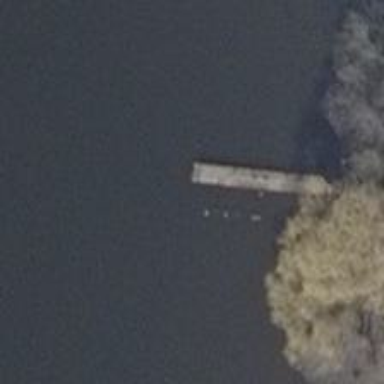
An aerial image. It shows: Man-made pier.